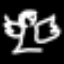
Label: angel